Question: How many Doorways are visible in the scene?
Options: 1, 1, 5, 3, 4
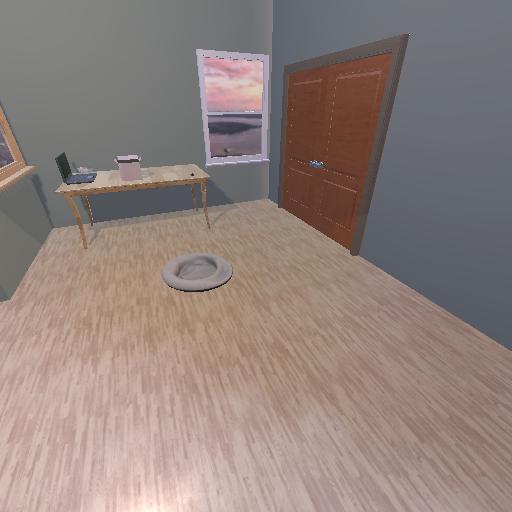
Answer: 1